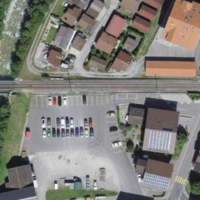
EUNIS habitat code: 54
Species observed at this site:
Lapsana communis